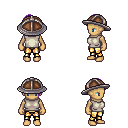
a pixel art fantasy rpg character, female body template, human, tanned skin, white sleeveless shirt, gold greaves, purple long mohawk hairstyle, chain helm, four views (front, back, left, right), 2x2 character sprite sheet, small pixel art, hard edges, no anti-aliasing